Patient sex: F
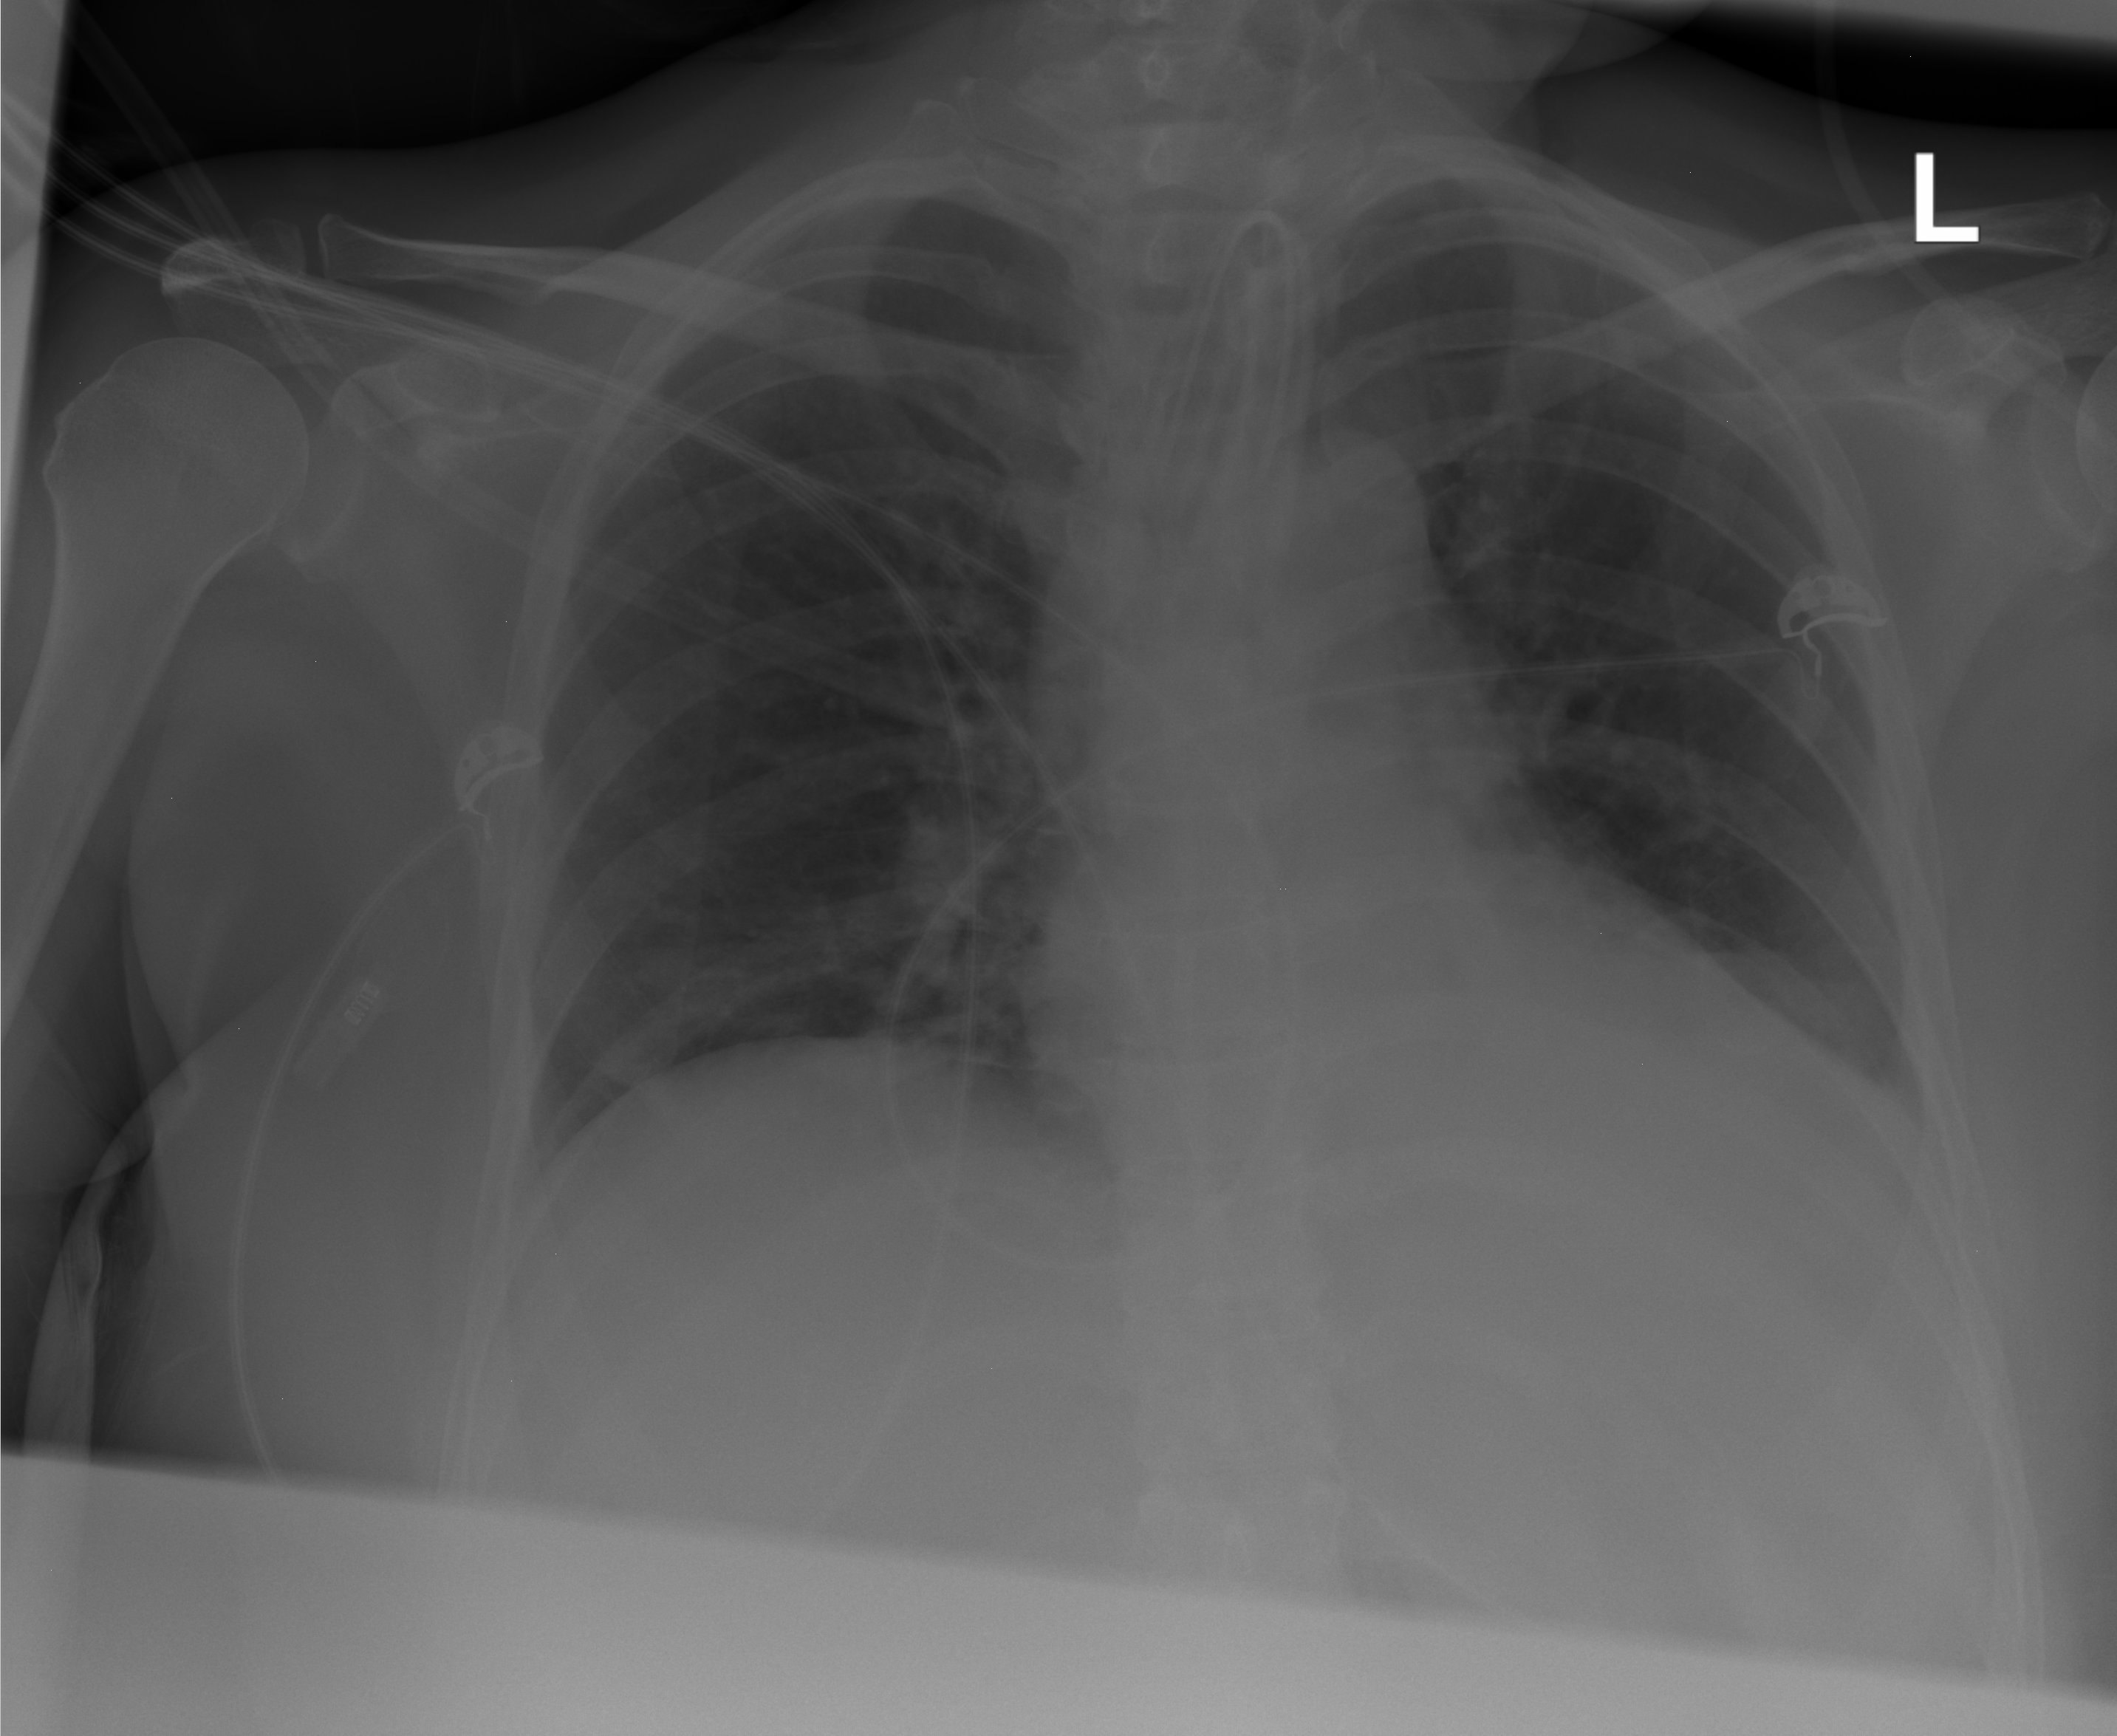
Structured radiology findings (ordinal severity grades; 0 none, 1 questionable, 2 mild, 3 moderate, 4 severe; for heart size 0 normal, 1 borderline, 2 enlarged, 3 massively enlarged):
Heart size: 1
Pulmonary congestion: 0
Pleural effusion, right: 0
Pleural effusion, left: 1
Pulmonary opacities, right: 1
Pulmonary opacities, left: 0
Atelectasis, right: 0
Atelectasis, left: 2